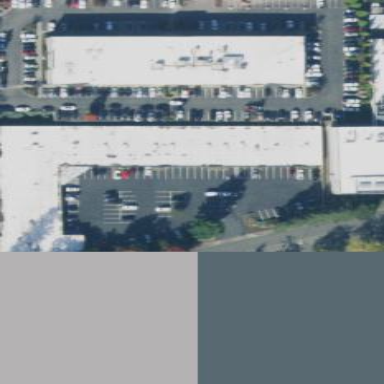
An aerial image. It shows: Commercial building.